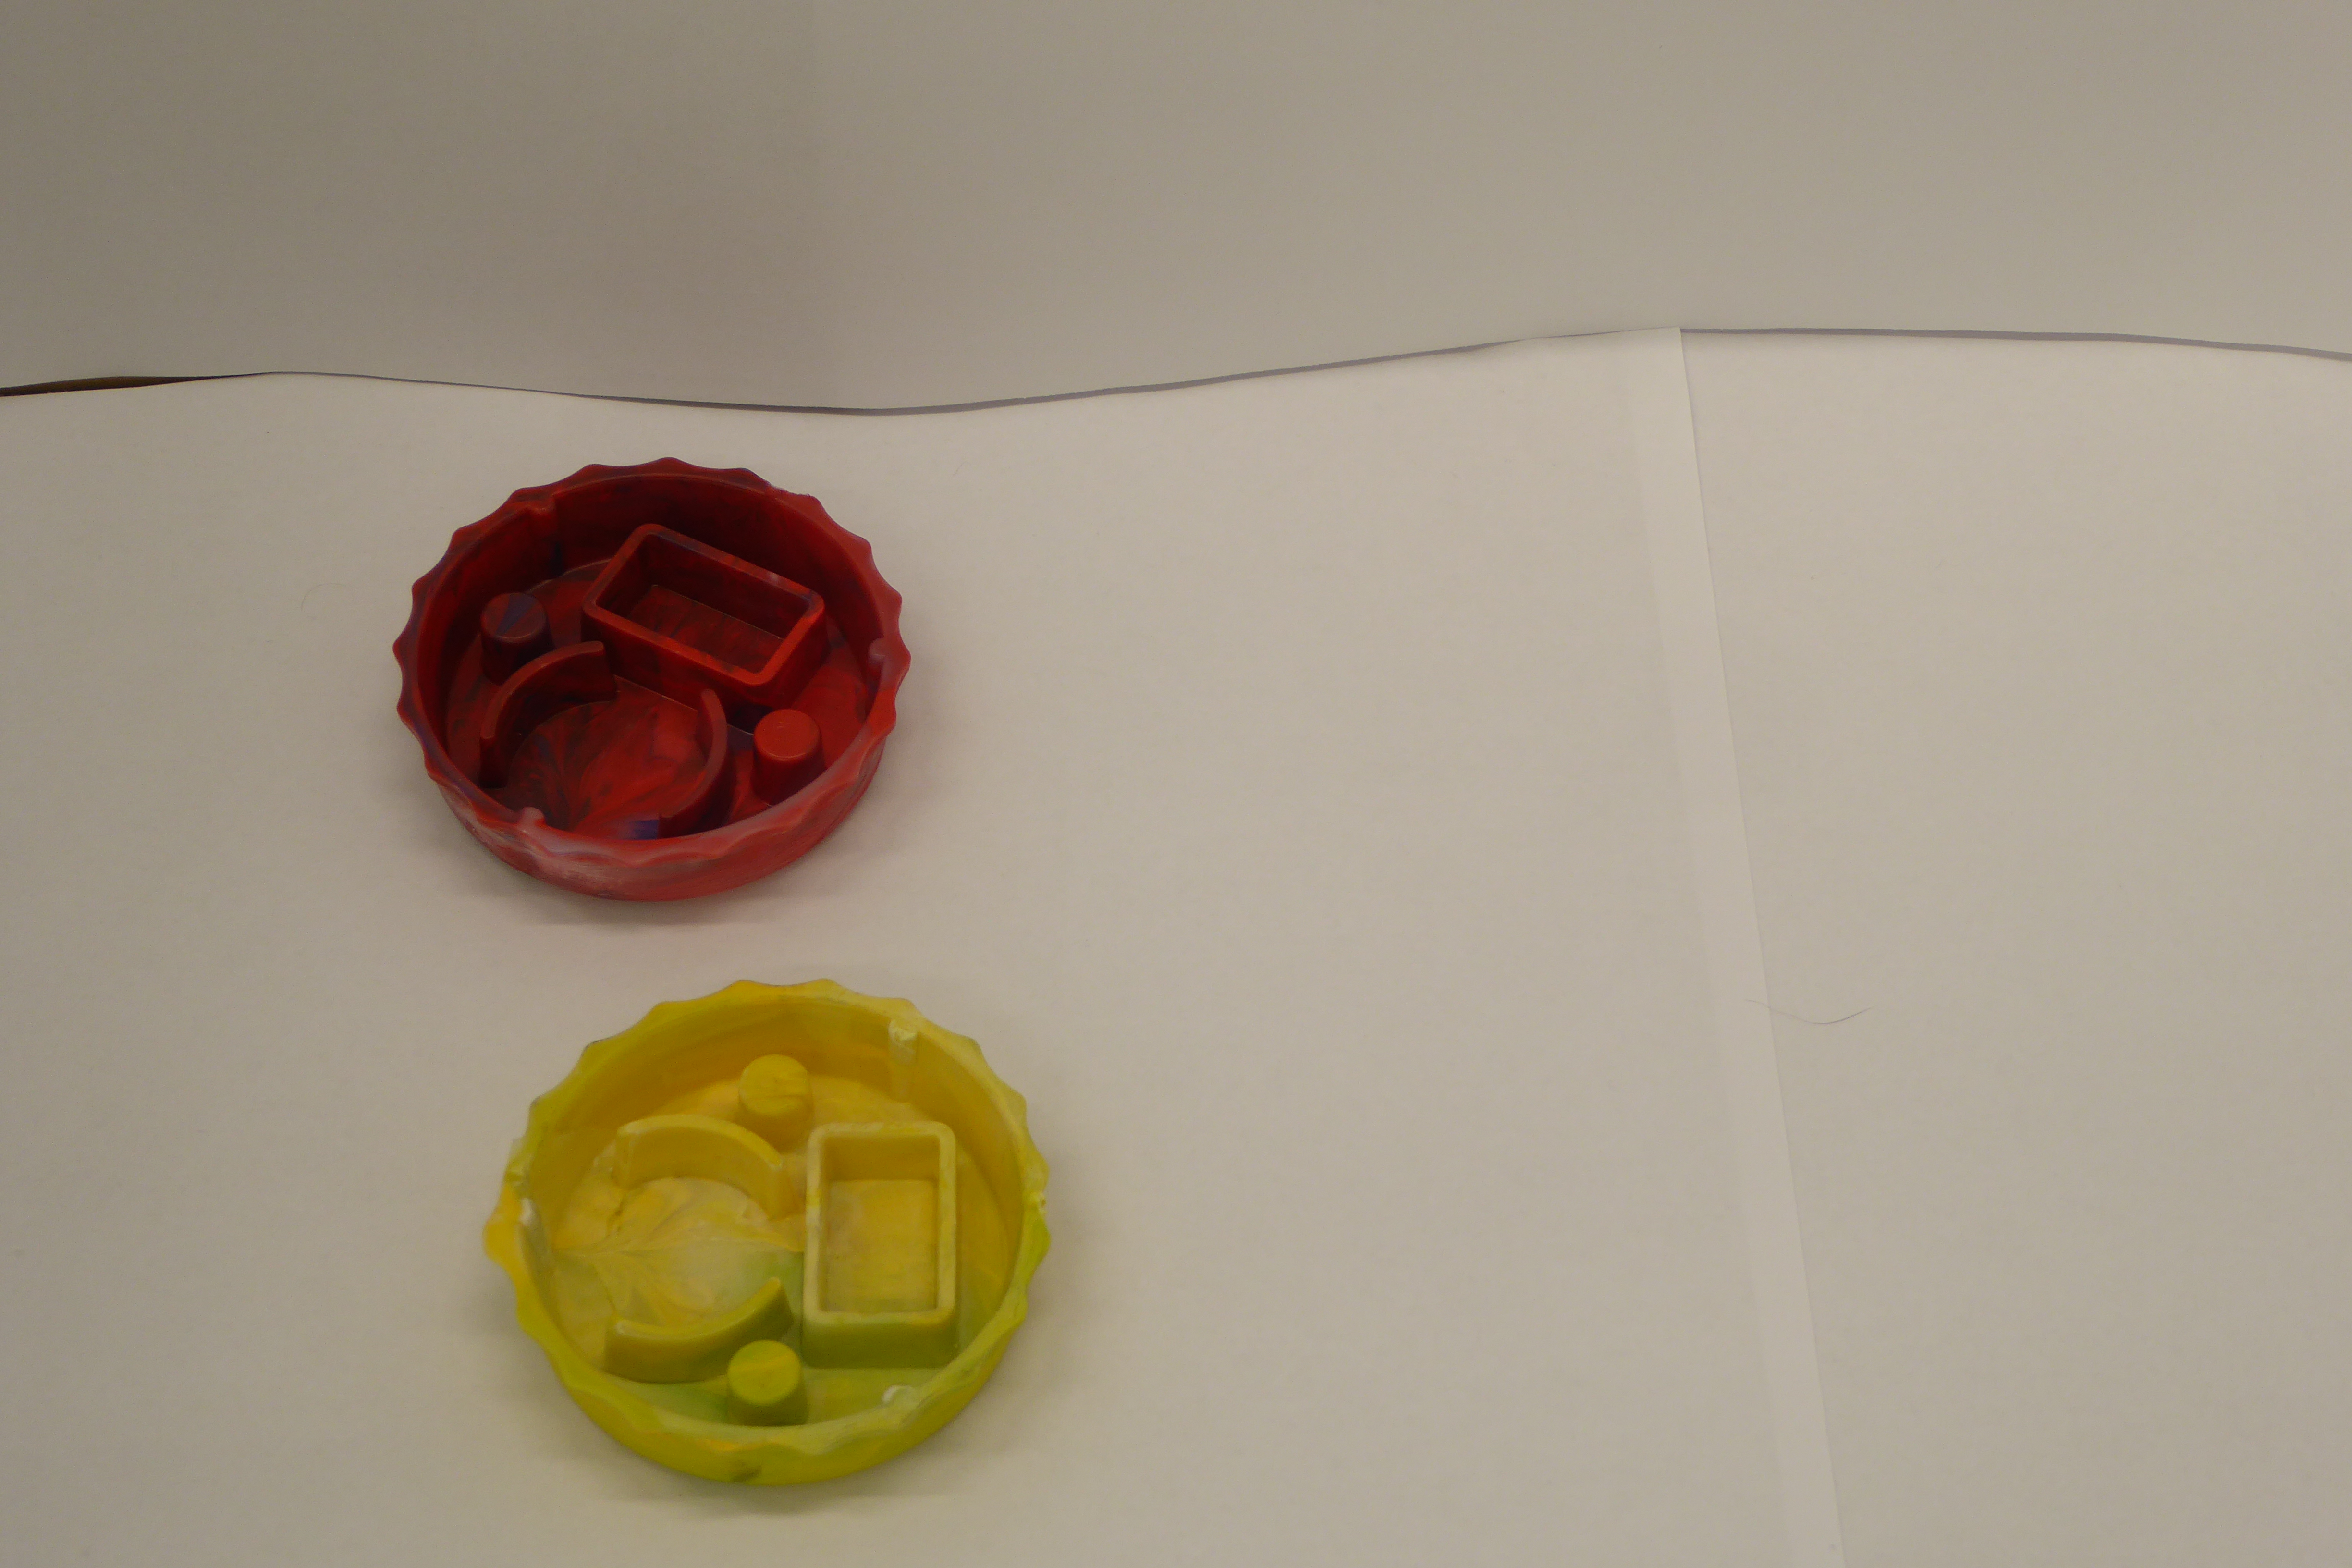
Label: Bottle Opener - Cover